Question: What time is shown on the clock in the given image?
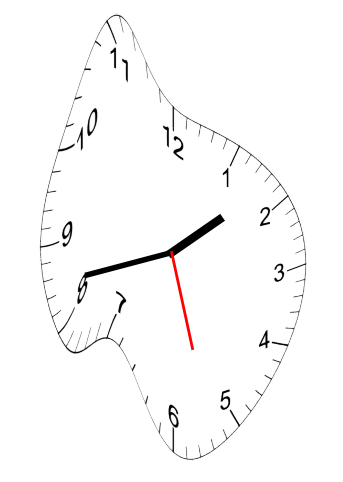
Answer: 01:42:27